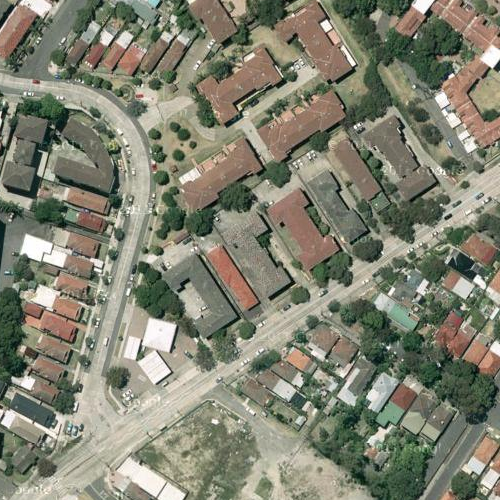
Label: sydney